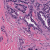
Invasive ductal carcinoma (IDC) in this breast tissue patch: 1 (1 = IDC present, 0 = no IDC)